Question: Count the number of objects in the diagram.
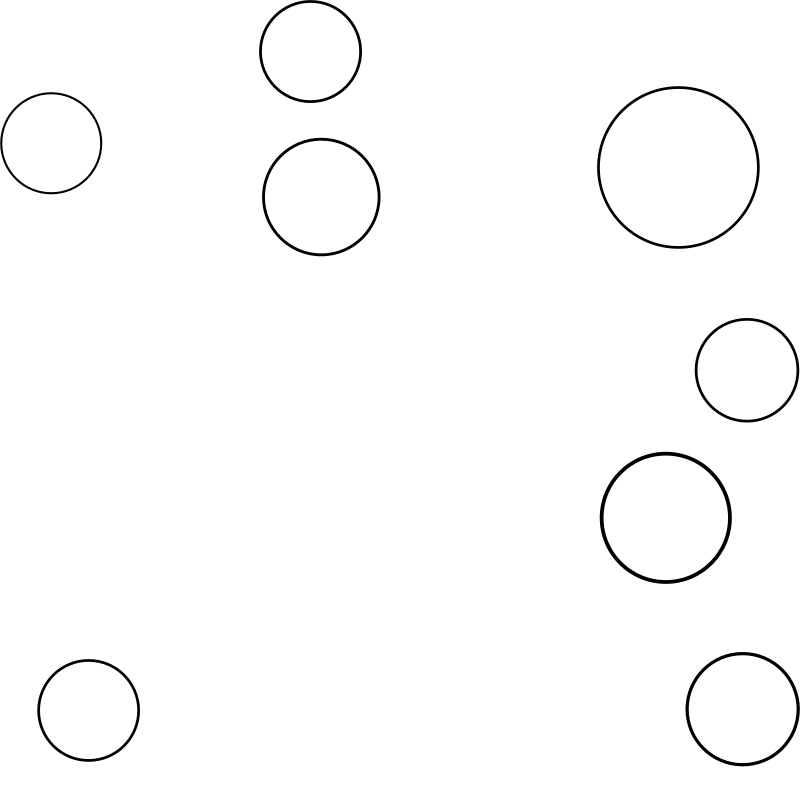
Answer: 8